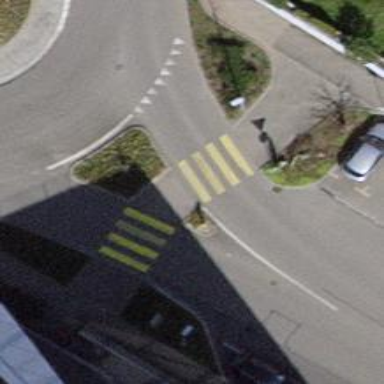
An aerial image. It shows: Marked road crossing with pedestrian island.